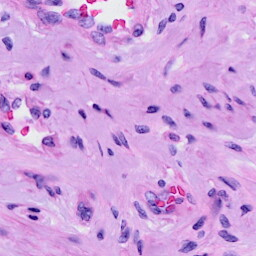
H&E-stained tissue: Cervix